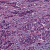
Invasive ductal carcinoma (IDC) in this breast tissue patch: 1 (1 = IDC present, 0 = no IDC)